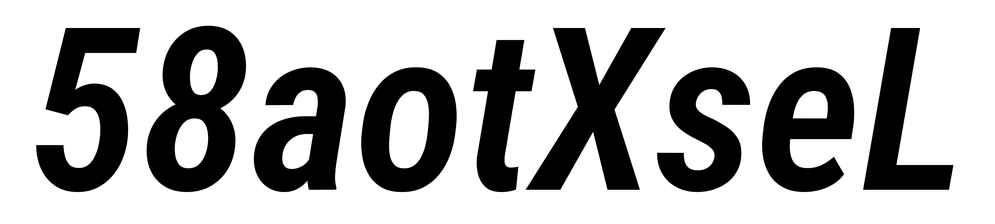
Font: Roboto-Italic_Condensed_SemiBold_Italic